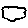
Label: cloud